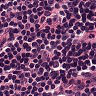
Metastatic tissue present: no